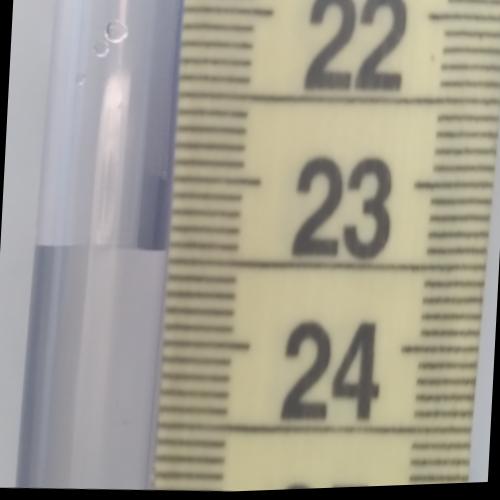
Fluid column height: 23.4 cm